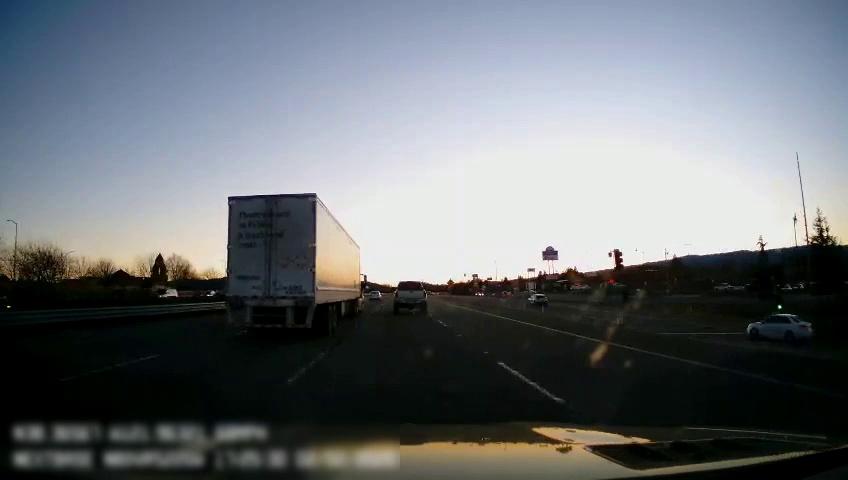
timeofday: Dusk/Dawn/Twilight
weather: Cloudy
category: Drivable Space
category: Vehicles | Van
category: Vehicles | SUV
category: Vehicles | Car
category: Vehicles | Truck
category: Vehicles | SUV
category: Vehicles | Car
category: Vehicles | Truck
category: Lanes | Current Lane
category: Lanes | Current Lane
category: Lanes | Alternate Lane
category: Lanes | Alternate Lane
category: Traffic | Signs